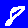
Digit: 8